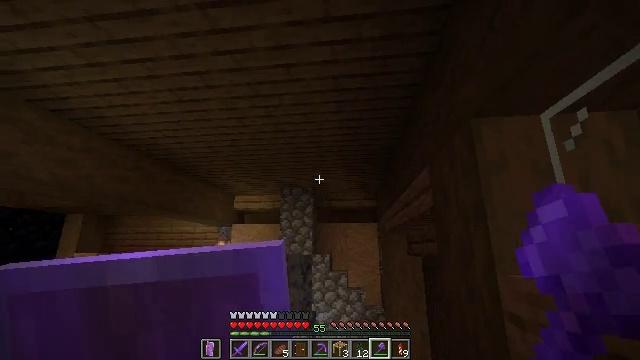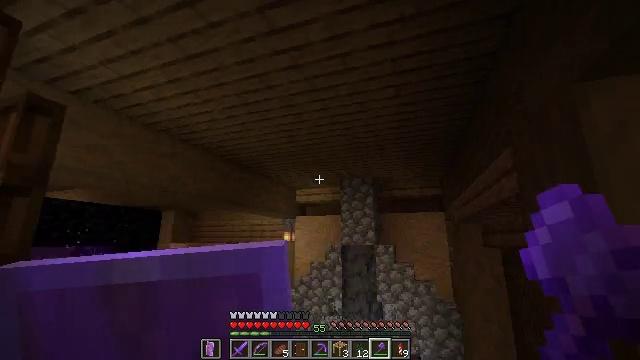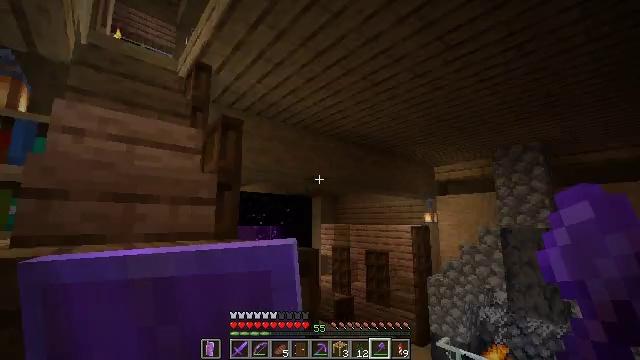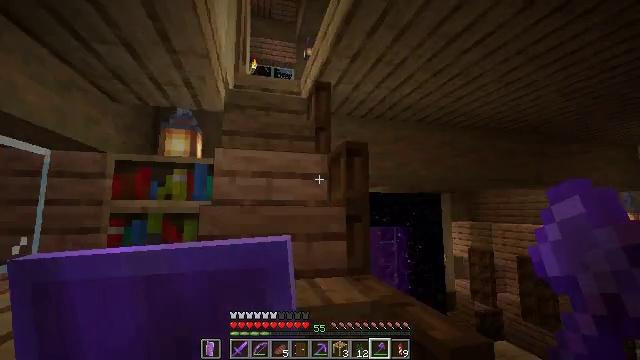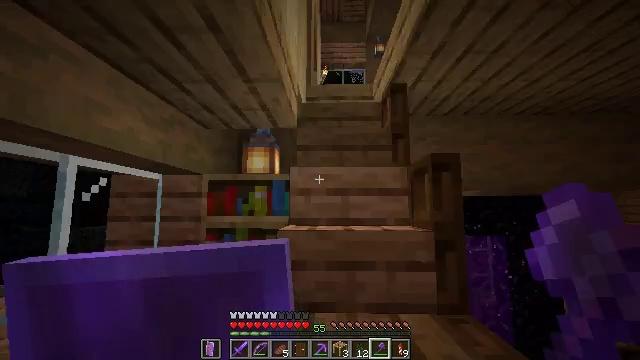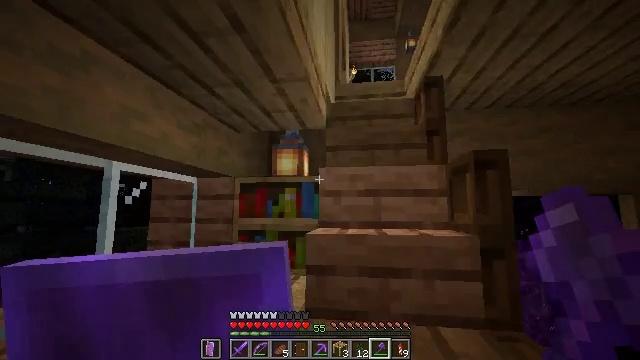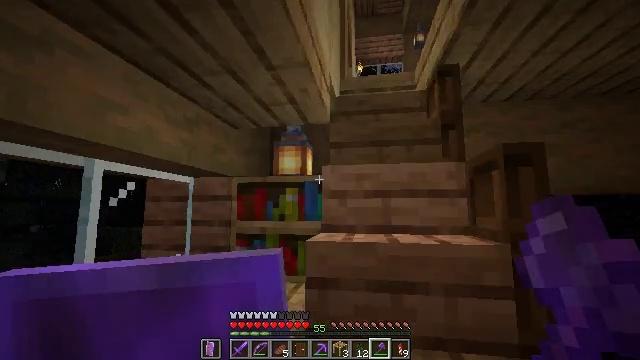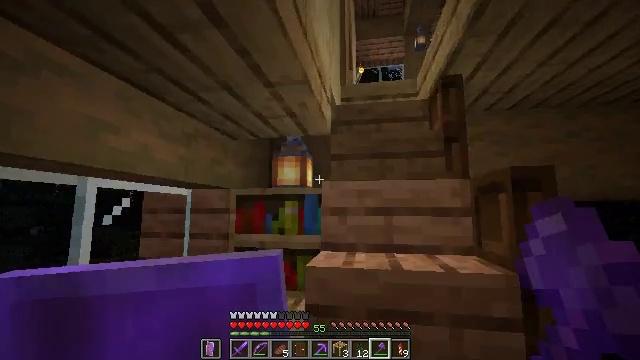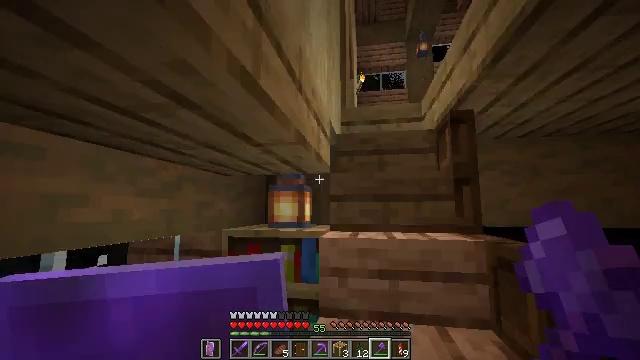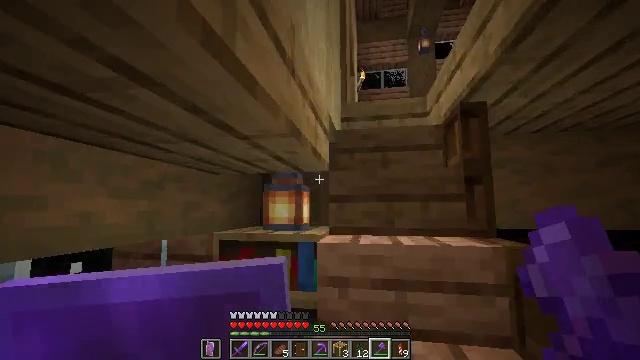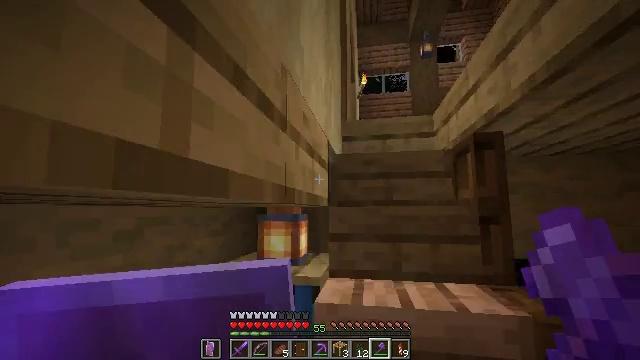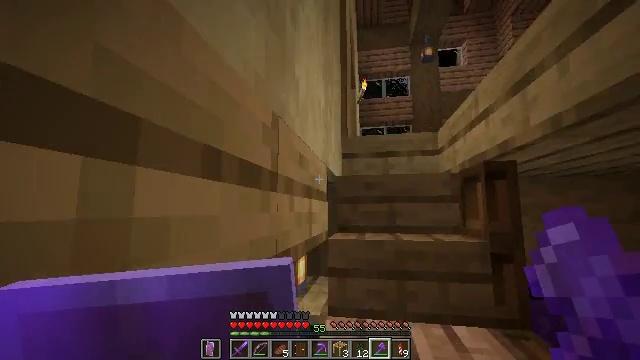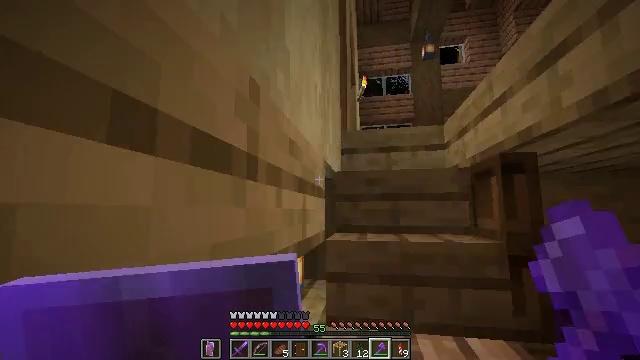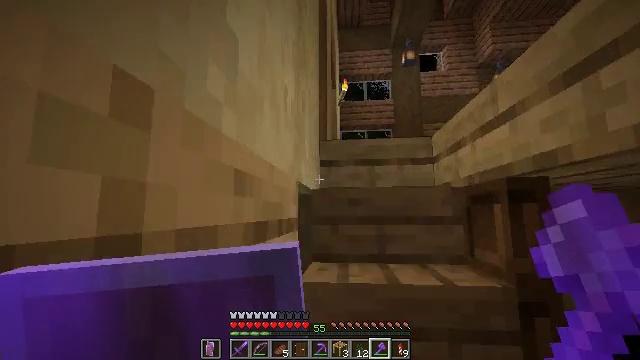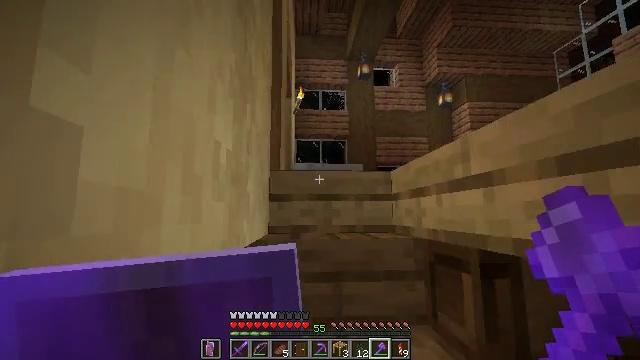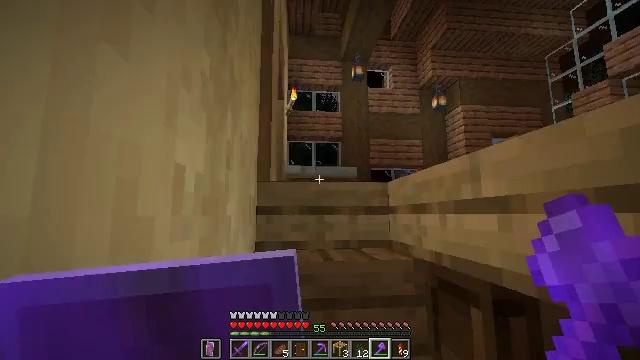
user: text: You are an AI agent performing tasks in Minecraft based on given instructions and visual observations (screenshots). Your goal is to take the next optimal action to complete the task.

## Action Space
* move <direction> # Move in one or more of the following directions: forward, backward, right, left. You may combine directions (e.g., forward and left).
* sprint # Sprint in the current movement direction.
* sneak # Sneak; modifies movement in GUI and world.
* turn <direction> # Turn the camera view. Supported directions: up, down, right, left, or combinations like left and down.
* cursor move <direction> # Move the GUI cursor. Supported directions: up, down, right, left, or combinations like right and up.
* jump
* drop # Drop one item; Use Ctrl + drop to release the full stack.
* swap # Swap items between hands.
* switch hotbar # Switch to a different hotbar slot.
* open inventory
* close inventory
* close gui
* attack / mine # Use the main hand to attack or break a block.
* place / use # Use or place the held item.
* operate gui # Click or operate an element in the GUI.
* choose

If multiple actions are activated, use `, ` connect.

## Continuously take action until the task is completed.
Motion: motion action
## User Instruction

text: Gather items from the brown shulker box by mining it.
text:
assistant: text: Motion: move left, turn left and down
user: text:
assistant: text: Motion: move left, turn left and down
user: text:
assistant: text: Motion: move left, turn left and down
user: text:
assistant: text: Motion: move forward and move left, turn left
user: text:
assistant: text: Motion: move forward and move left, turn left
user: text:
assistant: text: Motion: move forward and move left, turn left
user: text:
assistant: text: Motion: move forward and move left
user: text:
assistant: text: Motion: move forward and move left
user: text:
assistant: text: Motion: move forward
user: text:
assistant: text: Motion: move forward
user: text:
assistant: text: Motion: move forward
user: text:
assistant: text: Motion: move forward
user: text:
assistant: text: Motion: move forward, turn right
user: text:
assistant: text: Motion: move forward, turn right
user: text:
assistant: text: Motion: move forward and move right, turn right
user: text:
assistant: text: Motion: move forward and move right
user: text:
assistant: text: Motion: move forward and move right
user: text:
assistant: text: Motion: move forward
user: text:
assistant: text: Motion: move forward
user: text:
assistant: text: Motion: move forward
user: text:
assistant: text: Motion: move forward
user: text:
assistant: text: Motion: move forward
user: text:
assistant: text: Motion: move forward
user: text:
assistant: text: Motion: move forward
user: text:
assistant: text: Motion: move forward
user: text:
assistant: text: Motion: move forward
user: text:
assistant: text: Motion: move forward, turn right
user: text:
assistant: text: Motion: move forward, turn right and down
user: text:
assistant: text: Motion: move forward, turn right and down
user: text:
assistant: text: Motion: move forward, turn right and down